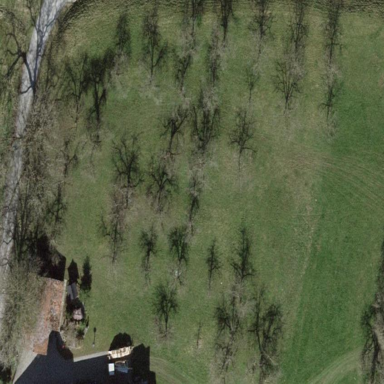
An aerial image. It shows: Orchard.